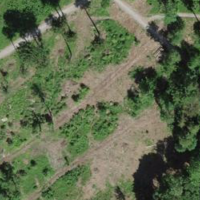
EUNIS habitat code: 53
Species observed at this site:
Sitta europaea
Picea abies
Impatiens parviflora
Fringilla coelebs
Lamium galeobdolon
Erithacus rubecula